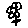
Label: flower